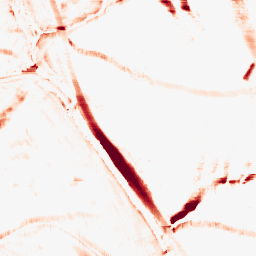
Category: morphological
Decomposition family: morphological_rect
Decomposition parameters: operation: opening
width: 20
height: 10
Upsampling method: lanczos
Upsampling parameters: scale: 8
Upsampling scale: 8